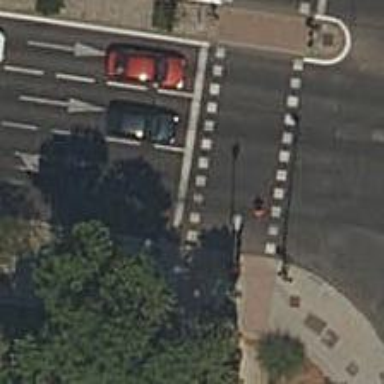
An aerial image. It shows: Road crossing with traffic signals.